Interaction volume radius: 5 \u00c5
Interaction volume height: 35 \u00c5
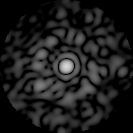
Disorder parameter: 0.8212